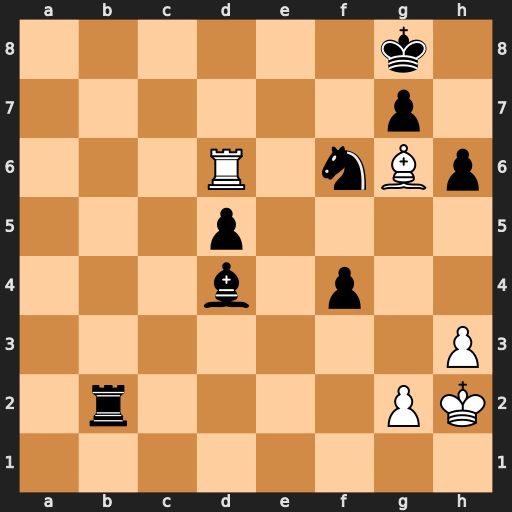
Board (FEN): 6k1/6p1/3R1nBp/3p4/3b1p2/7P/1r4PK/8
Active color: w
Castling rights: -
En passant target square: -
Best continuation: Rd8+ Ne8 Rxe8#